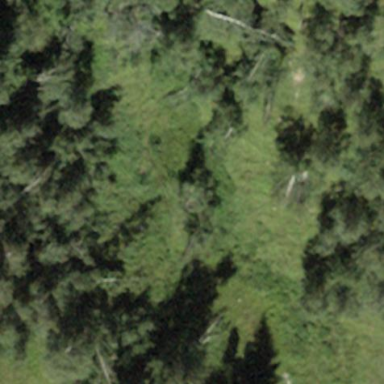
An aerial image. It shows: Forest area.